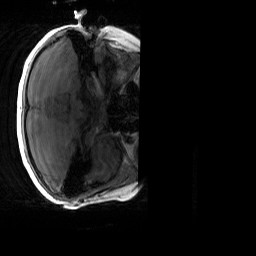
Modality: T1w
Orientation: axial
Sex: female
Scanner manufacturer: siemens
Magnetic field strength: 3 T
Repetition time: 1.9 s
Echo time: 0.00243 s